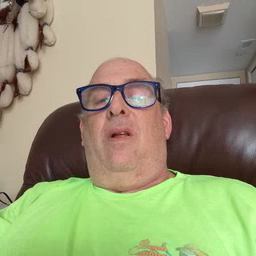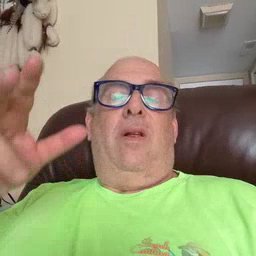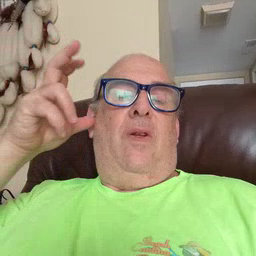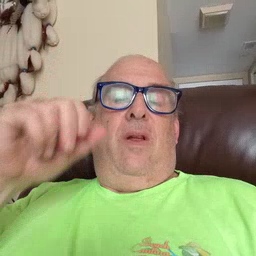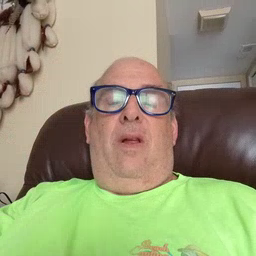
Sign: hear